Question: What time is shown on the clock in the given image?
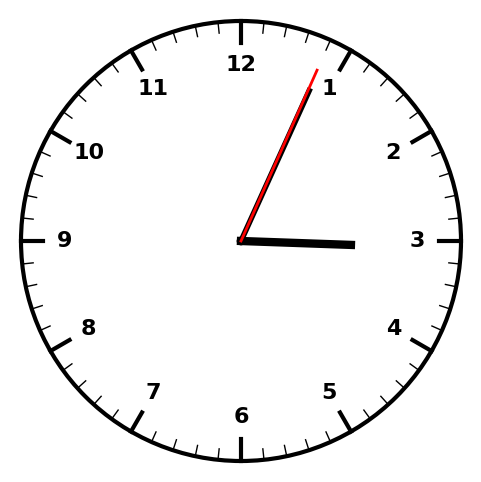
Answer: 03:04:04